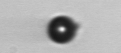
Label: bead